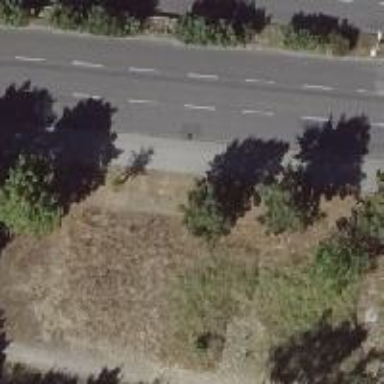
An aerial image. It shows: Avenue of deciduous broadleaved trees.